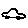
Label: car